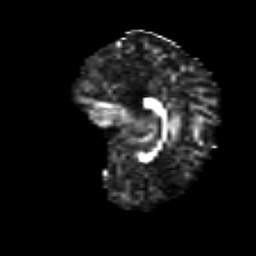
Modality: FA
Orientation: sagittal
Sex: female
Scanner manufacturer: siemens
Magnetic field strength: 3 T
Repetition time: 5 s
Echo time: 0.071 s